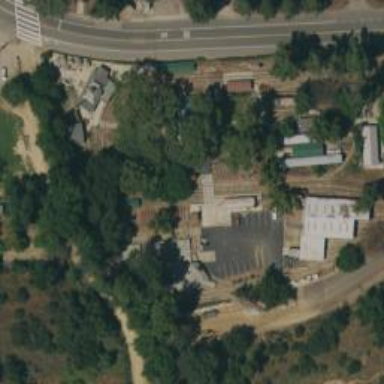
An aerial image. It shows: Miniature railway.